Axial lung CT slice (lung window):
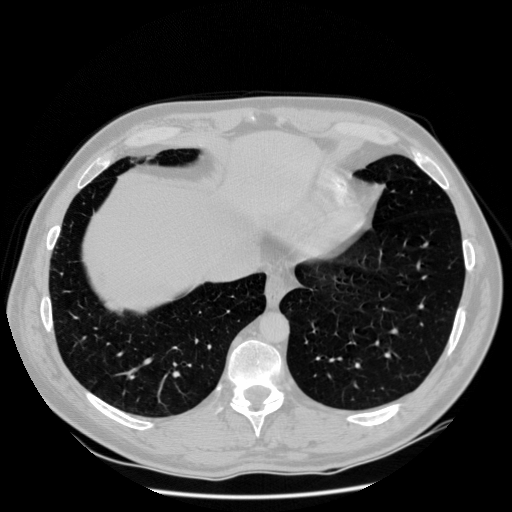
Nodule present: no